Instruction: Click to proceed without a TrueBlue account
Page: checkout
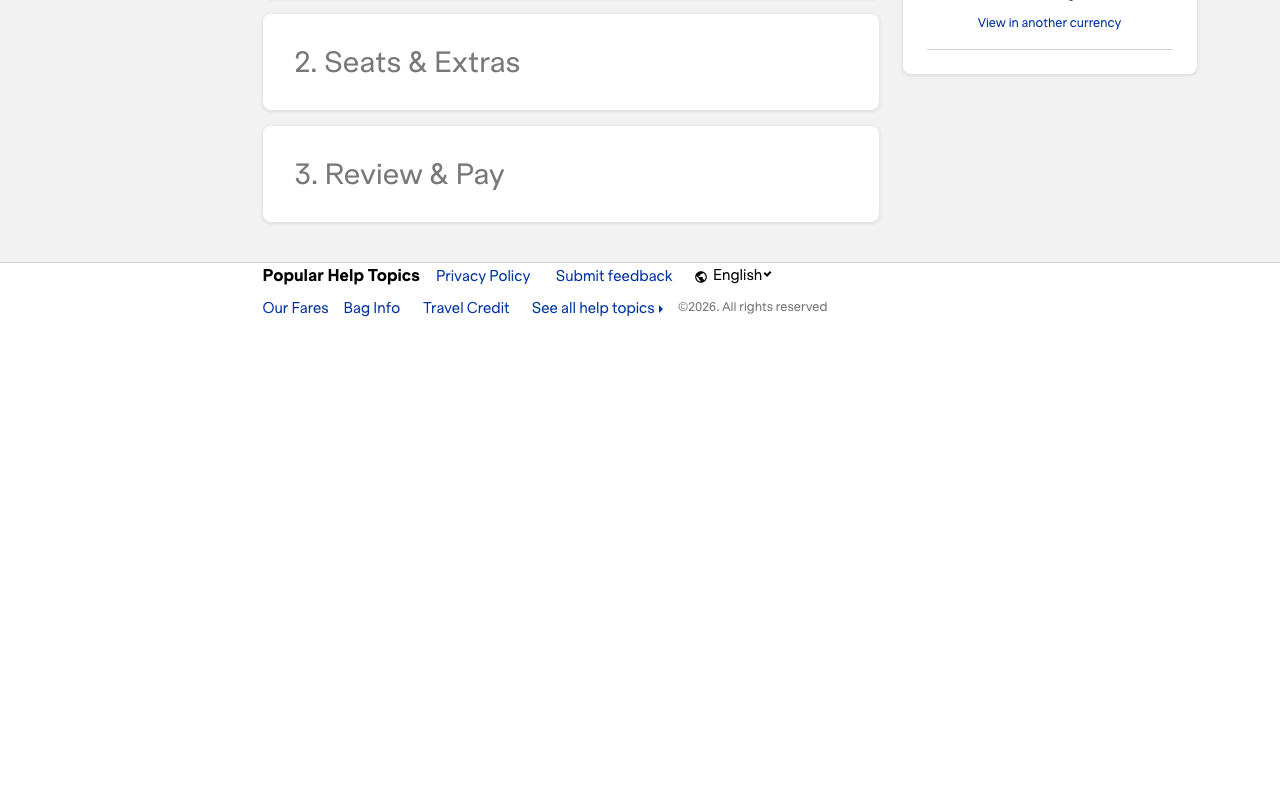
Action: click